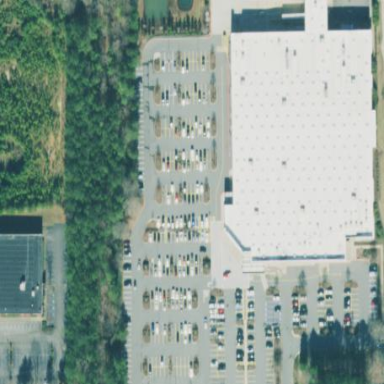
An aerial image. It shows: Wholesale shop building.